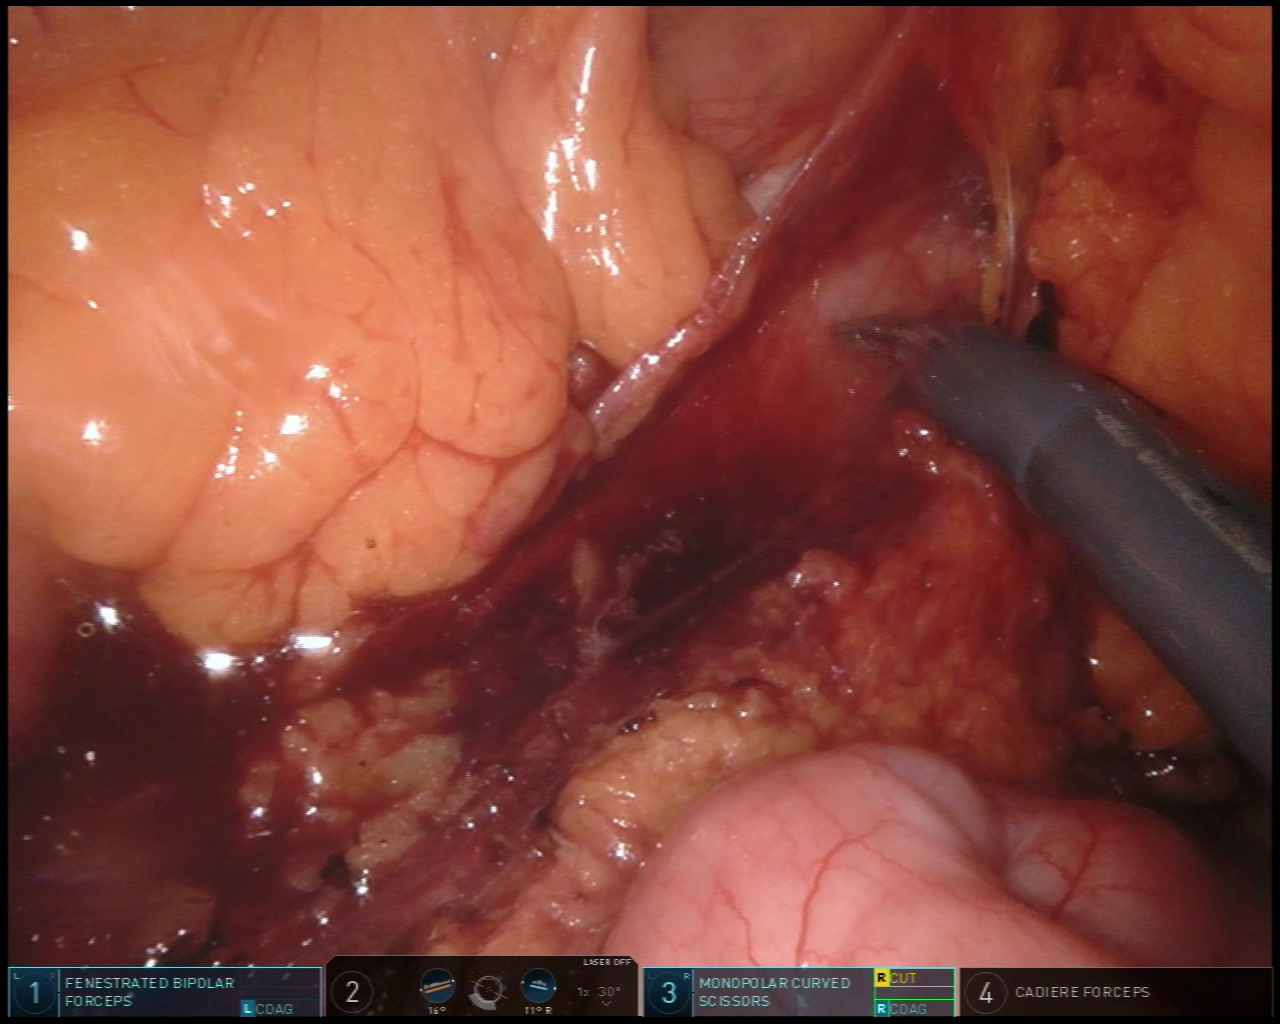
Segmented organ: ureter
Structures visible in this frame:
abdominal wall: no
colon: no
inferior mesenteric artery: no
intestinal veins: no
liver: no
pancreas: no
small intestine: yes
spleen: no
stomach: no
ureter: yes
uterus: no
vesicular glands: no